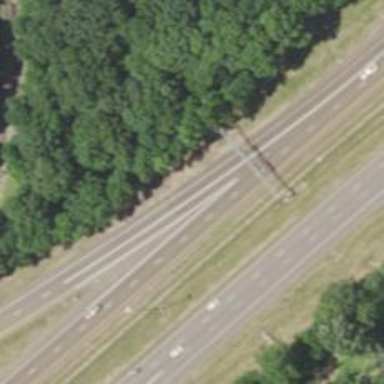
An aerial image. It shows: Motorway link.